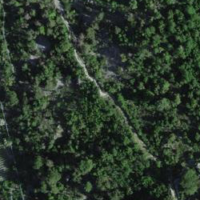
EUNIS habitat code: 43
Species observed at this site:
Issoria lathonia
Hippocrepis emerus
Hirundo rustica
Phoenicurus ochruros
Brenthis daphne
Phoenicurus phoenicurus
Circaetus gallicus
Lactuca perennis